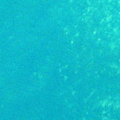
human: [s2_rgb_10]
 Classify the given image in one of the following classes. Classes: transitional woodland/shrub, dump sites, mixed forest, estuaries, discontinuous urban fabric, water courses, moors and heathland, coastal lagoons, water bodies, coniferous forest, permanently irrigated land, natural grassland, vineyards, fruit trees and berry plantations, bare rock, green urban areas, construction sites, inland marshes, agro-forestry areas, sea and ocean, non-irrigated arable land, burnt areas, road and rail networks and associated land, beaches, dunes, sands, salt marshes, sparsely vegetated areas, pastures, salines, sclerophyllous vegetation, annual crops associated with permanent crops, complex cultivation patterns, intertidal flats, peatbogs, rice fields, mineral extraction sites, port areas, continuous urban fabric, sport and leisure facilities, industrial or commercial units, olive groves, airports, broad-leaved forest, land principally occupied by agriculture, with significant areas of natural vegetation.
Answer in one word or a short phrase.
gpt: sea and ocean